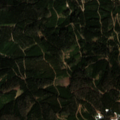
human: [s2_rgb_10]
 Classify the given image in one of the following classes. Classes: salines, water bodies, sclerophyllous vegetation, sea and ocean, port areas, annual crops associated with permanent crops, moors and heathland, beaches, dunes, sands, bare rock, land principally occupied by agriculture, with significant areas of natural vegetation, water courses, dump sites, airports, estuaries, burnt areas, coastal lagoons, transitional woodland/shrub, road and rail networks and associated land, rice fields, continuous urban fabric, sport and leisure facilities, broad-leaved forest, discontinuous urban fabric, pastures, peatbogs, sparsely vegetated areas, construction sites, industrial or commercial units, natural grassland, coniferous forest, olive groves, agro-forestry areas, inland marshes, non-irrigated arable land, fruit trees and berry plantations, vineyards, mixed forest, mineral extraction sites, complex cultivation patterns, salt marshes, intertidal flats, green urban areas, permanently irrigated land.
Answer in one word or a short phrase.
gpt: coniferous forest